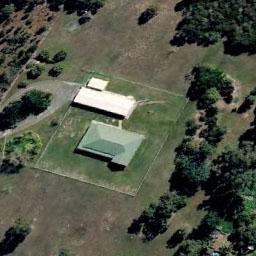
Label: sparse_residential